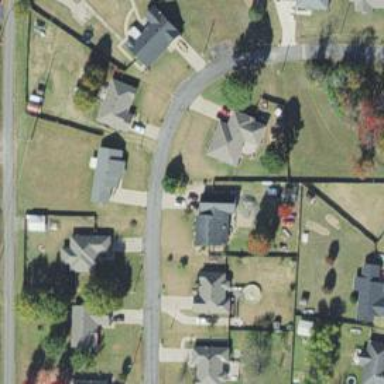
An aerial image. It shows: Residential road.